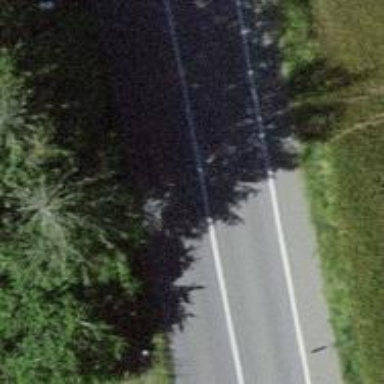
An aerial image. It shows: Secondary road with asphalt surface.